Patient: sex M, age 49
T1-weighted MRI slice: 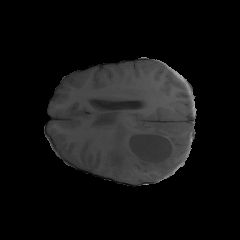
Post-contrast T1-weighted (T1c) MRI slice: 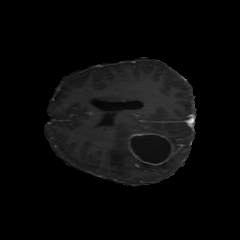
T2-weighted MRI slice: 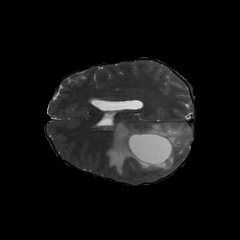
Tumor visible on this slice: yes
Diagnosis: Astrocytoma, IDH-mutant
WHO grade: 4